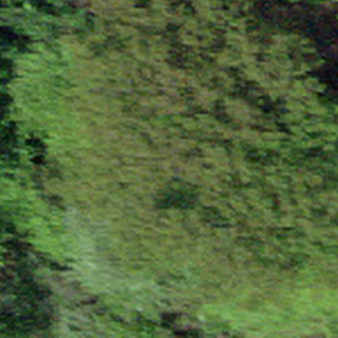
Label: other